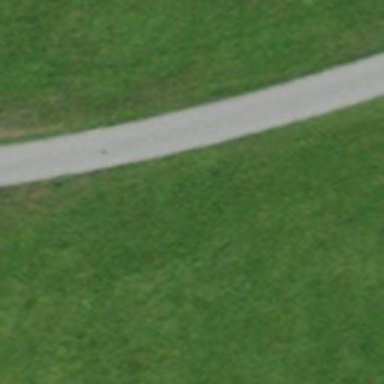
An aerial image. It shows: Well-maintained asphalt track suitable for classic hiking.